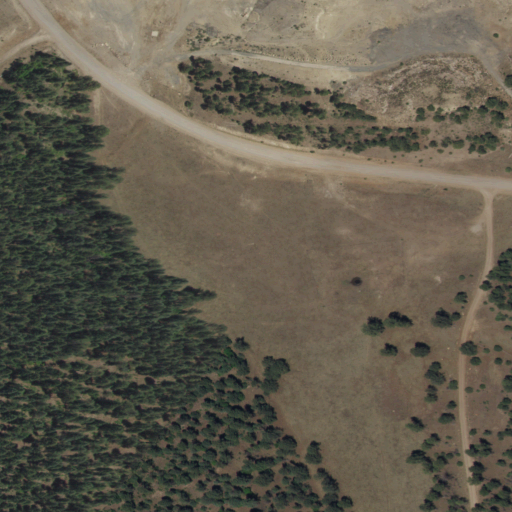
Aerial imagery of valley in New Mexico named Summit Canyon containing evergreen forest, shrub, grassland, open development, and low intensity development